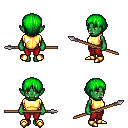
a pixel art fantasy rpg character, female body template, orc, green skin, gold chest armor, red pants, green plain hairstyle, gold boots, spear, four views (front, back, left, right), 2x2 character sprite sheet, small pixel art, hard edges, no anti-aliasing